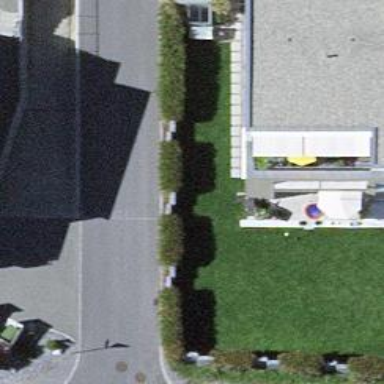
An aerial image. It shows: Hedge acting as barrier.